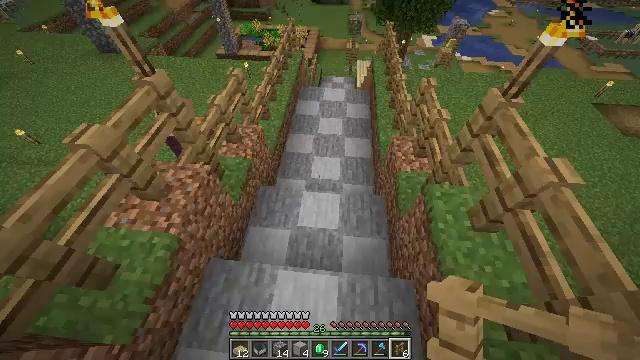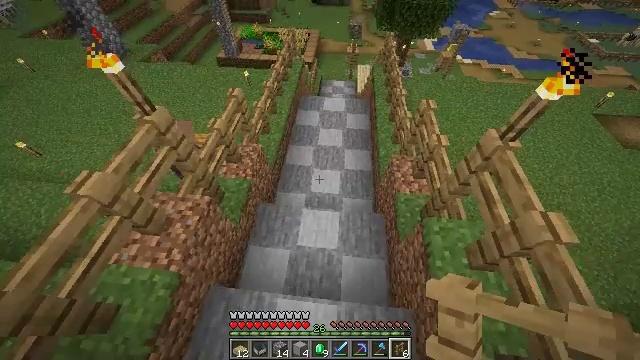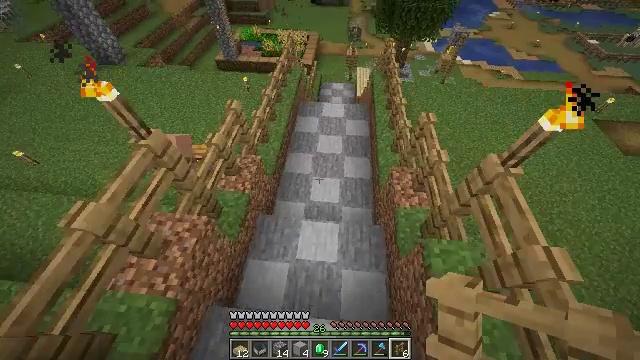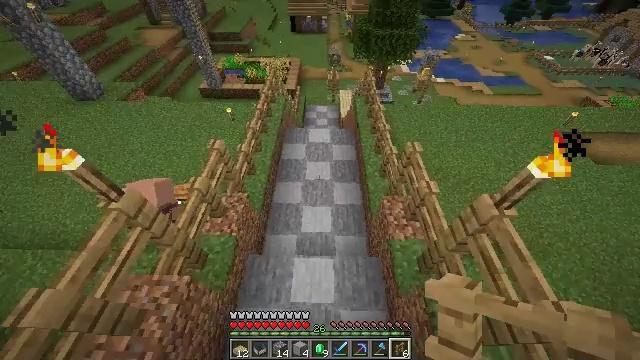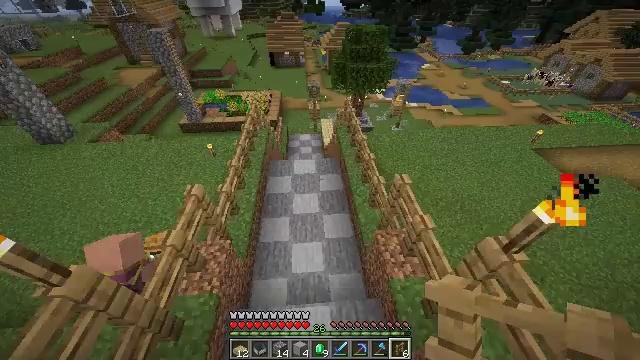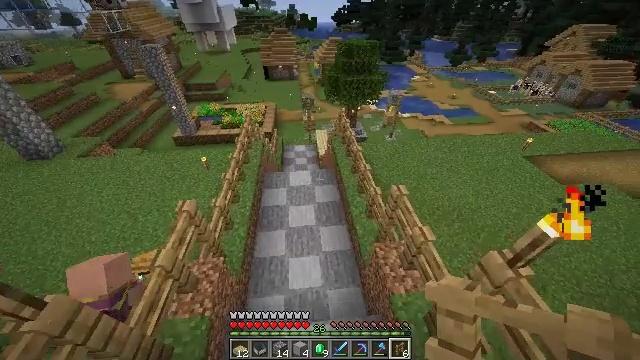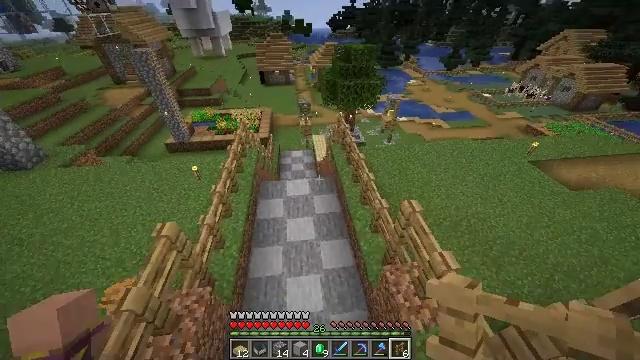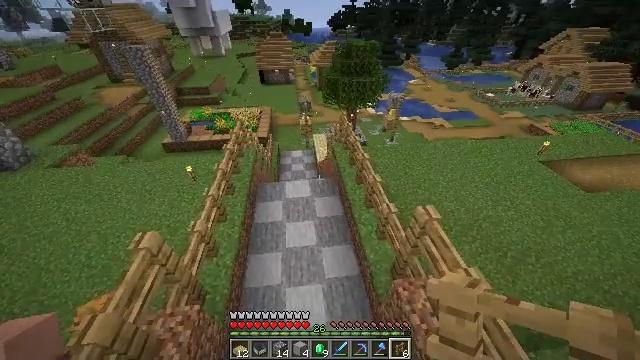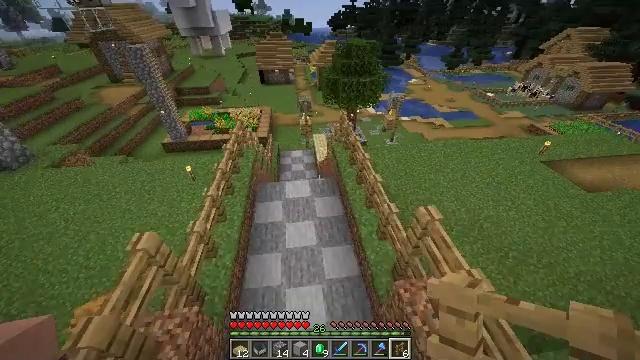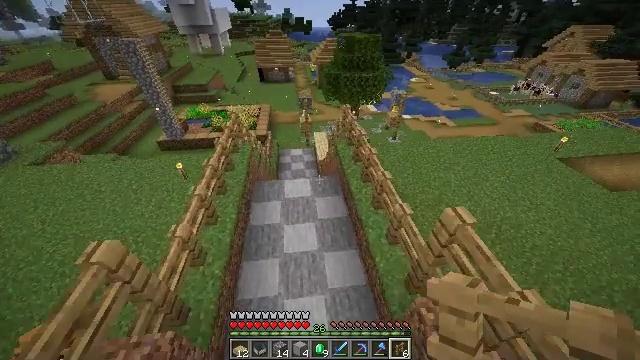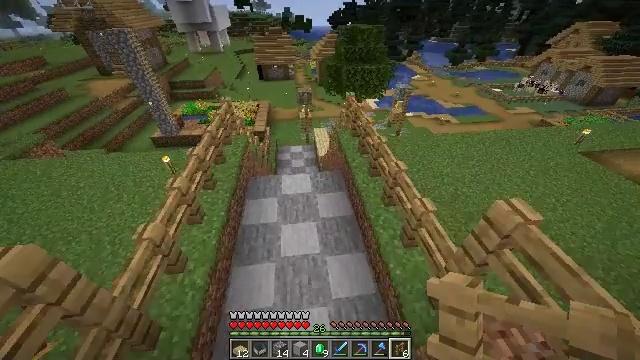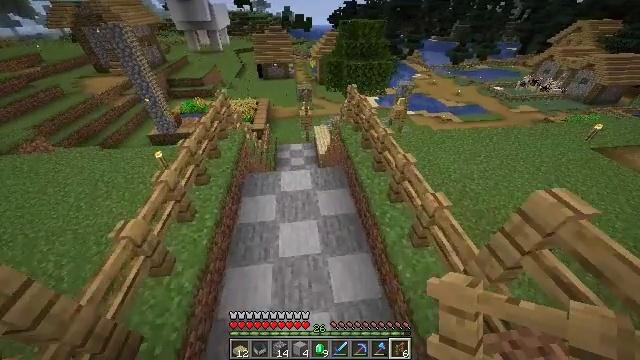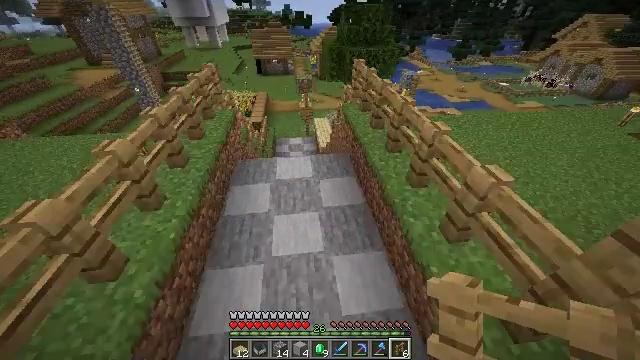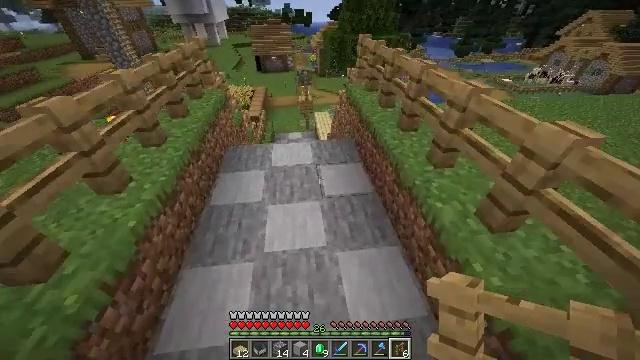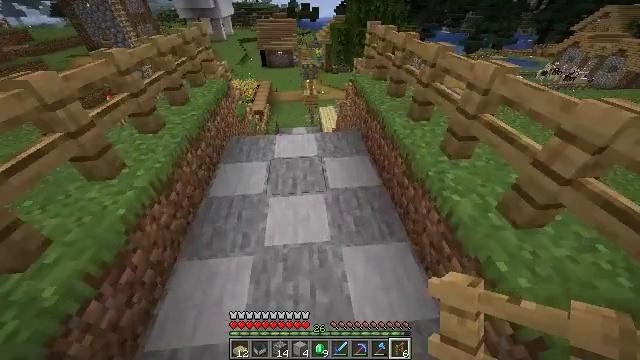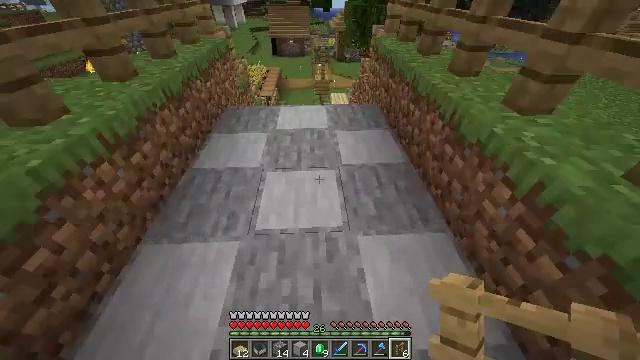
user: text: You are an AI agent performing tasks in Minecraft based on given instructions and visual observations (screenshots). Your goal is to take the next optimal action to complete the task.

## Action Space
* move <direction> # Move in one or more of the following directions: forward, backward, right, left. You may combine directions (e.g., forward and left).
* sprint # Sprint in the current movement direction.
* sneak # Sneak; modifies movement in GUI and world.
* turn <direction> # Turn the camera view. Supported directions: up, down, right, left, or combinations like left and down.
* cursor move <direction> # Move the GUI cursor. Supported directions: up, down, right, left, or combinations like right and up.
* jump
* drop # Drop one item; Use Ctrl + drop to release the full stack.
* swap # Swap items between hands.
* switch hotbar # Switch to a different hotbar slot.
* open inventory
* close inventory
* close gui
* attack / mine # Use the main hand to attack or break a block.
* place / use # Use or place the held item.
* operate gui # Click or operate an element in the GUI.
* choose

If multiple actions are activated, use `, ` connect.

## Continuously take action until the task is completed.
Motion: motion action
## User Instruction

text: Collect the birch slab for reuse.
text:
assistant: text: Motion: move forward, jump
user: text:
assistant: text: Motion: move forward, jump
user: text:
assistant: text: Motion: move forward, turn right and up, jump
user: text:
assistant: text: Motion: move forward, turn right and up, jump
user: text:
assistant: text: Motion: move forward, turn right and up, jump
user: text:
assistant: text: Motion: move forward, turn right and up, jump
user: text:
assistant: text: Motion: move forward, sprint, jump
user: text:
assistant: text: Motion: move forward, sprint, jump
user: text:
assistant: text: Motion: move forward, sprint, jump
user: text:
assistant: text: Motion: move forward, sprint, jump
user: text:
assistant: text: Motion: move forward, jump
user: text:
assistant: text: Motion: move forward, jump
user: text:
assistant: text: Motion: move forward, jump
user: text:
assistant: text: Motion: move forward, turn left, jump
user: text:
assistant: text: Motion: move forward, turn left and down, jump
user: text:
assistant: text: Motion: move forward, turn left, jump
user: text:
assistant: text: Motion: move forward, sprint, jump
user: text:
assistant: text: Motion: move forward, sprint, jump
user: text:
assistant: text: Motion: move forward, sprint, jump
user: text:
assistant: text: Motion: move forward, sprint, jump
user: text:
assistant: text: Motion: move forward, sprint, jump
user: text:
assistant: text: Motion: move forward, jump
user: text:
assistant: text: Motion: move forward, jump
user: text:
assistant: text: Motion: move forward, turn down, jump
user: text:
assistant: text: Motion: move forward, turn down, jump
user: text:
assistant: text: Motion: move forward, turn right and down, jump
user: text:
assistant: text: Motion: move forward, turn right and down, jump
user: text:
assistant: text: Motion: move forward, turn right and down, jump
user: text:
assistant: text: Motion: move forward, sprint, turn right, jump
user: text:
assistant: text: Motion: move forward, sprint, turn right, jump